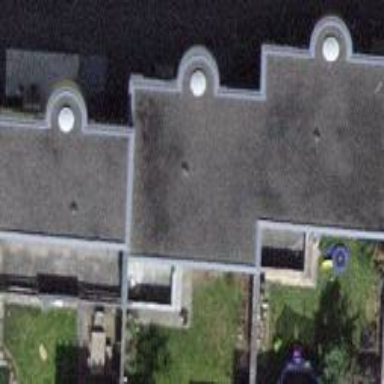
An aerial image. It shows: Simple house.